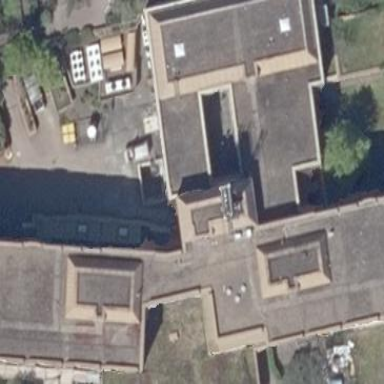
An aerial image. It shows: Hospital building.